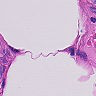
Metastatic tissue present: no